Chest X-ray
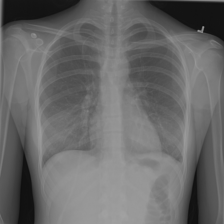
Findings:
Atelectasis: negative
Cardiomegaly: negative
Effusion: negative
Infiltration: positive
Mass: negative
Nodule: negative
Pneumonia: negative
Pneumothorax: negative
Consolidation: negative
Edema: negative
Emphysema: negative
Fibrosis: negative
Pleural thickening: negative
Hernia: negative